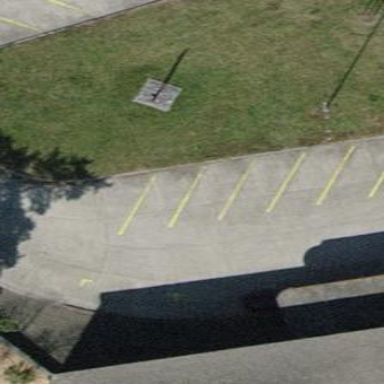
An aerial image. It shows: Parking area with asphalt surface.